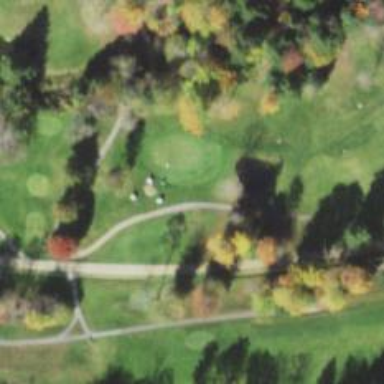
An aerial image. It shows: Path for both road and golf.